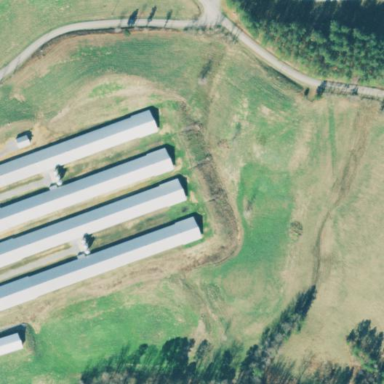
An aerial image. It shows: Poultry house.